Слинки поместили в горизонтальную трубу, закрепив один из концов пружины к неподвижной точке трубы. Эта неподвижная точка находится на расстоянии $r_0$ от вертикальной оси, вокруг которой труба совершает вращение с постоянной угловой скоростью $\omega$ (см. рисунок). Пружину Слинки можно считать «идеальной»: она подчиняется закону Гука, её длина в нерастянутом состоянии пренебрежимо мала, её удлинение неограниченно.
Чему равна длина растянутой пружины $l$, если её полный коэффициент жёсткости равен $k$, а масса равна $m$? Отдельно рассмотрите предельный случай, когда $r_0 \rightarrow 0$.
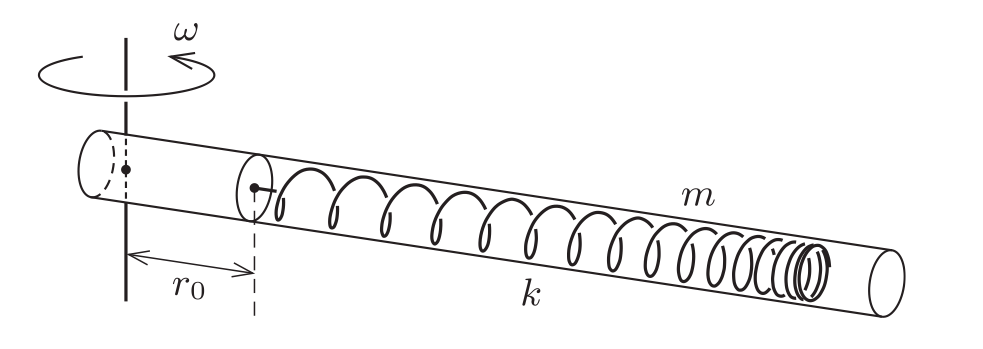
Ответ: Если $\omega < \frac{\pi}{2}\sqrt{\frac{k}{m}}$, то $l = r_0[\frac{1}{\cos(\omega\sqrt{m/k})} - 1]$, иначе $l$ будет неограниченно расти. При $r_0 \rightarrow 0$, $l \rightarrow 0$
Темы:
T, ★★, Механика, Динамика, Упругость, Пружина, 200 задач, Слинки